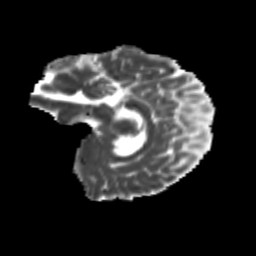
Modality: MD
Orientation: sagittal
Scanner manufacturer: siemens
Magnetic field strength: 3 T
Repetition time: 9.2 s
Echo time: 0.084 s